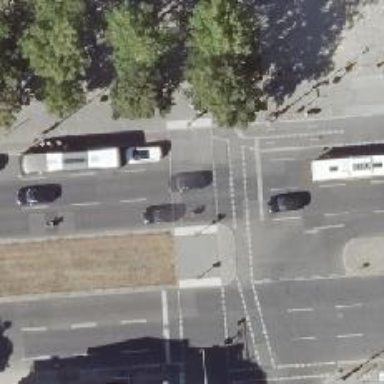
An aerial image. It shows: Secondary road with asphalt surface and cycle track on the right side.